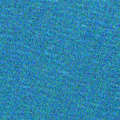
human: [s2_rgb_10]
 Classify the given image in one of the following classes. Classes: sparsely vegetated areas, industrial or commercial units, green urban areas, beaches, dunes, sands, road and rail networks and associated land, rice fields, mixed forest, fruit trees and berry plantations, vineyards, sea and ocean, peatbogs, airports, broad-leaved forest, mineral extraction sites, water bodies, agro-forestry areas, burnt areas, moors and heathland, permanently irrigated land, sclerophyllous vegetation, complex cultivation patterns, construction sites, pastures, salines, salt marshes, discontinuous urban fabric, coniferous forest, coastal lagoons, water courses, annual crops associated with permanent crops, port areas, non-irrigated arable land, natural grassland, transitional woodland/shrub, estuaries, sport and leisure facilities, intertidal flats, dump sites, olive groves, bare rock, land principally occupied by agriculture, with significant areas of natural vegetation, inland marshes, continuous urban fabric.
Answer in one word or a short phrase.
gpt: sea and ocean